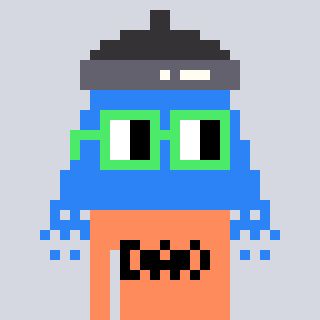
a pixel art character with square light green glasses, a shower-shaped head and a peachy-colored body on a cool background